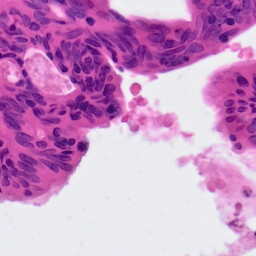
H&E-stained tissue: Colon